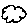
Label: cloud